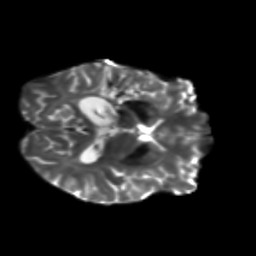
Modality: T2w
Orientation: axial
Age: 49
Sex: male
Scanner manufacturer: siemens
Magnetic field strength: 3 T
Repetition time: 5.25 s
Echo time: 0.08 s